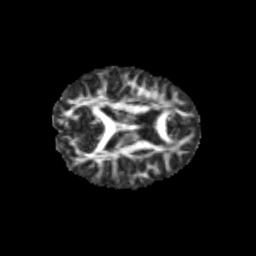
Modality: FA
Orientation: axial
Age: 11
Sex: female
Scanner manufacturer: siemens
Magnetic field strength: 3 T
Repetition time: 3.8 s
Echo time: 0.07 s